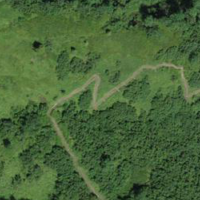
EUNIS habitat code: 23
Species observed at this site:
Pimpinella major
Heracleum sphondylium